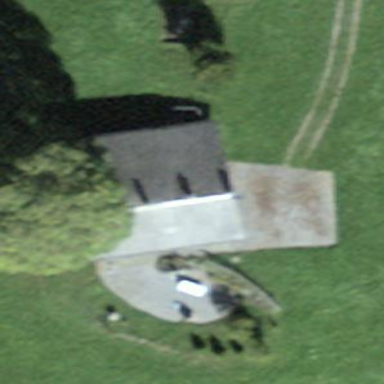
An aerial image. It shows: Farm building.